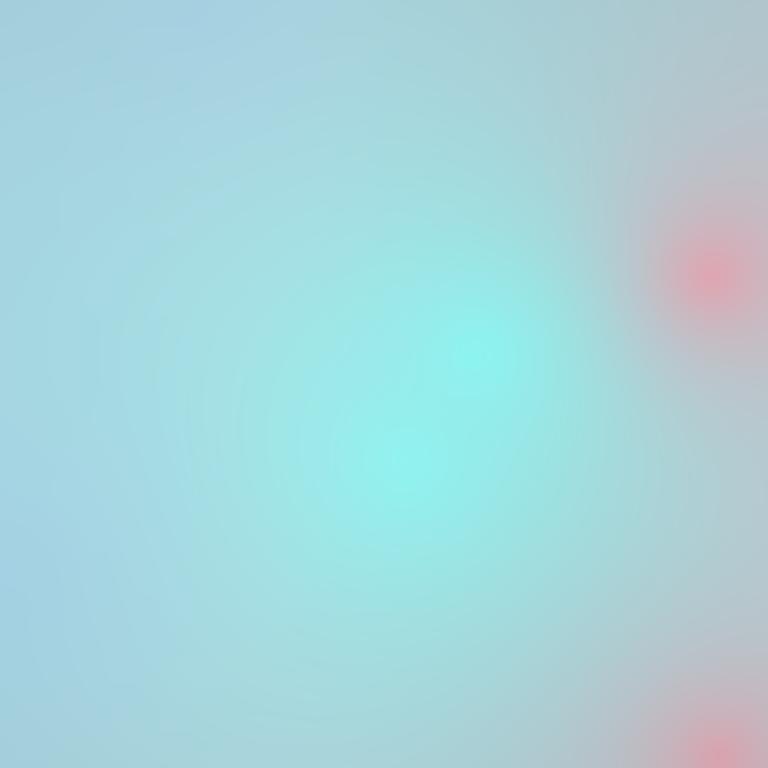
Abstract light effect, smooth gradient from soft blue to gentle pink, serene atmosphere, diffuse glow, no room, no furniture, no objects.